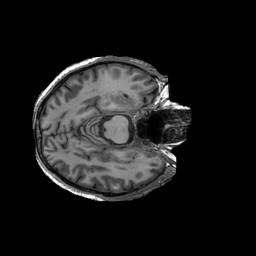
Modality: T1w
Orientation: axial
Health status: ill
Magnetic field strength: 3 T